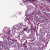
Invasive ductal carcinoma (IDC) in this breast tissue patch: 0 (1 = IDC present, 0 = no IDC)